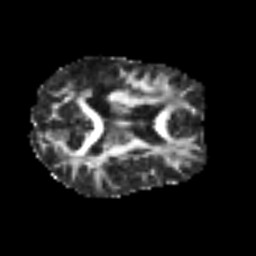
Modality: FA
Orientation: axial
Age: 68
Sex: female
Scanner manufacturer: siemens
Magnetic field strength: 3 T
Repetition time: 6.1 s
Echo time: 0.101 s